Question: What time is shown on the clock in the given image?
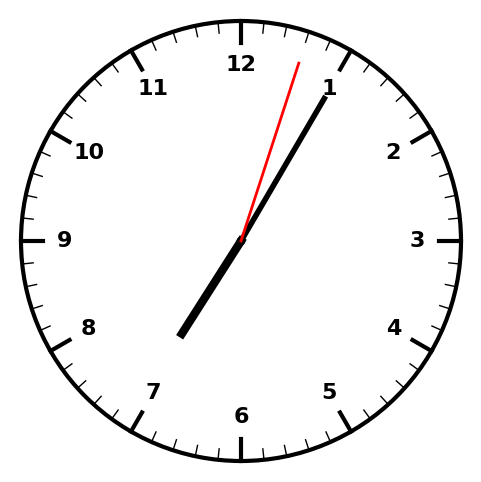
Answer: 07:05:03